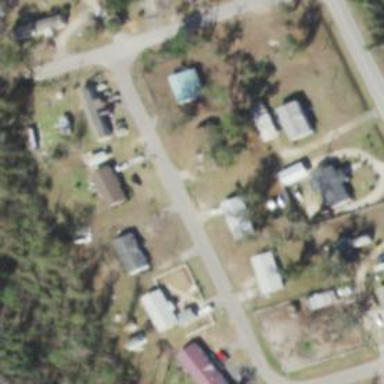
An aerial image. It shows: Residential area designated as trailer park.